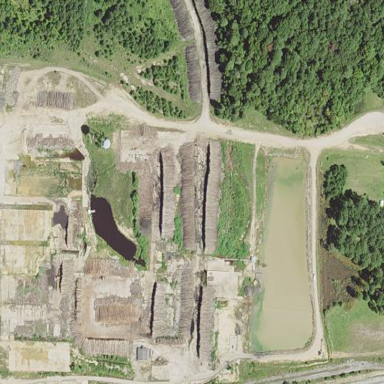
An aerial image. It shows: Lumber yard in industrial area.